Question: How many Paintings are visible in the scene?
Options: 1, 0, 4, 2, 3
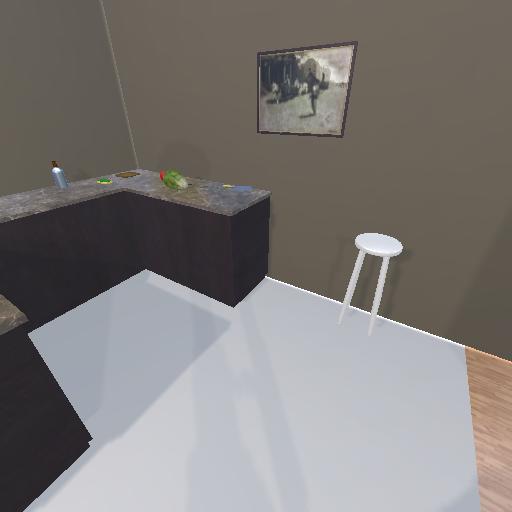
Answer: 1